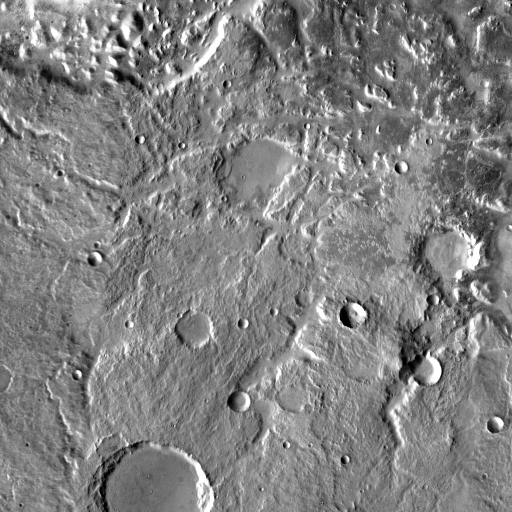
Crater classes present: Background, Other, Buried